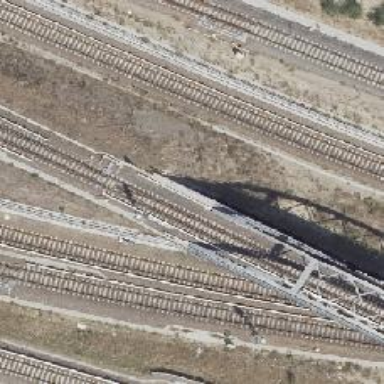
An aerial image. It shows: Electrified light rail railway.